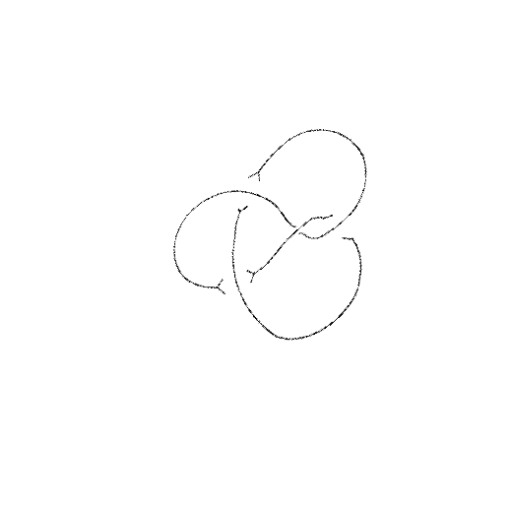
Crossing number: 4